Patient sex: M
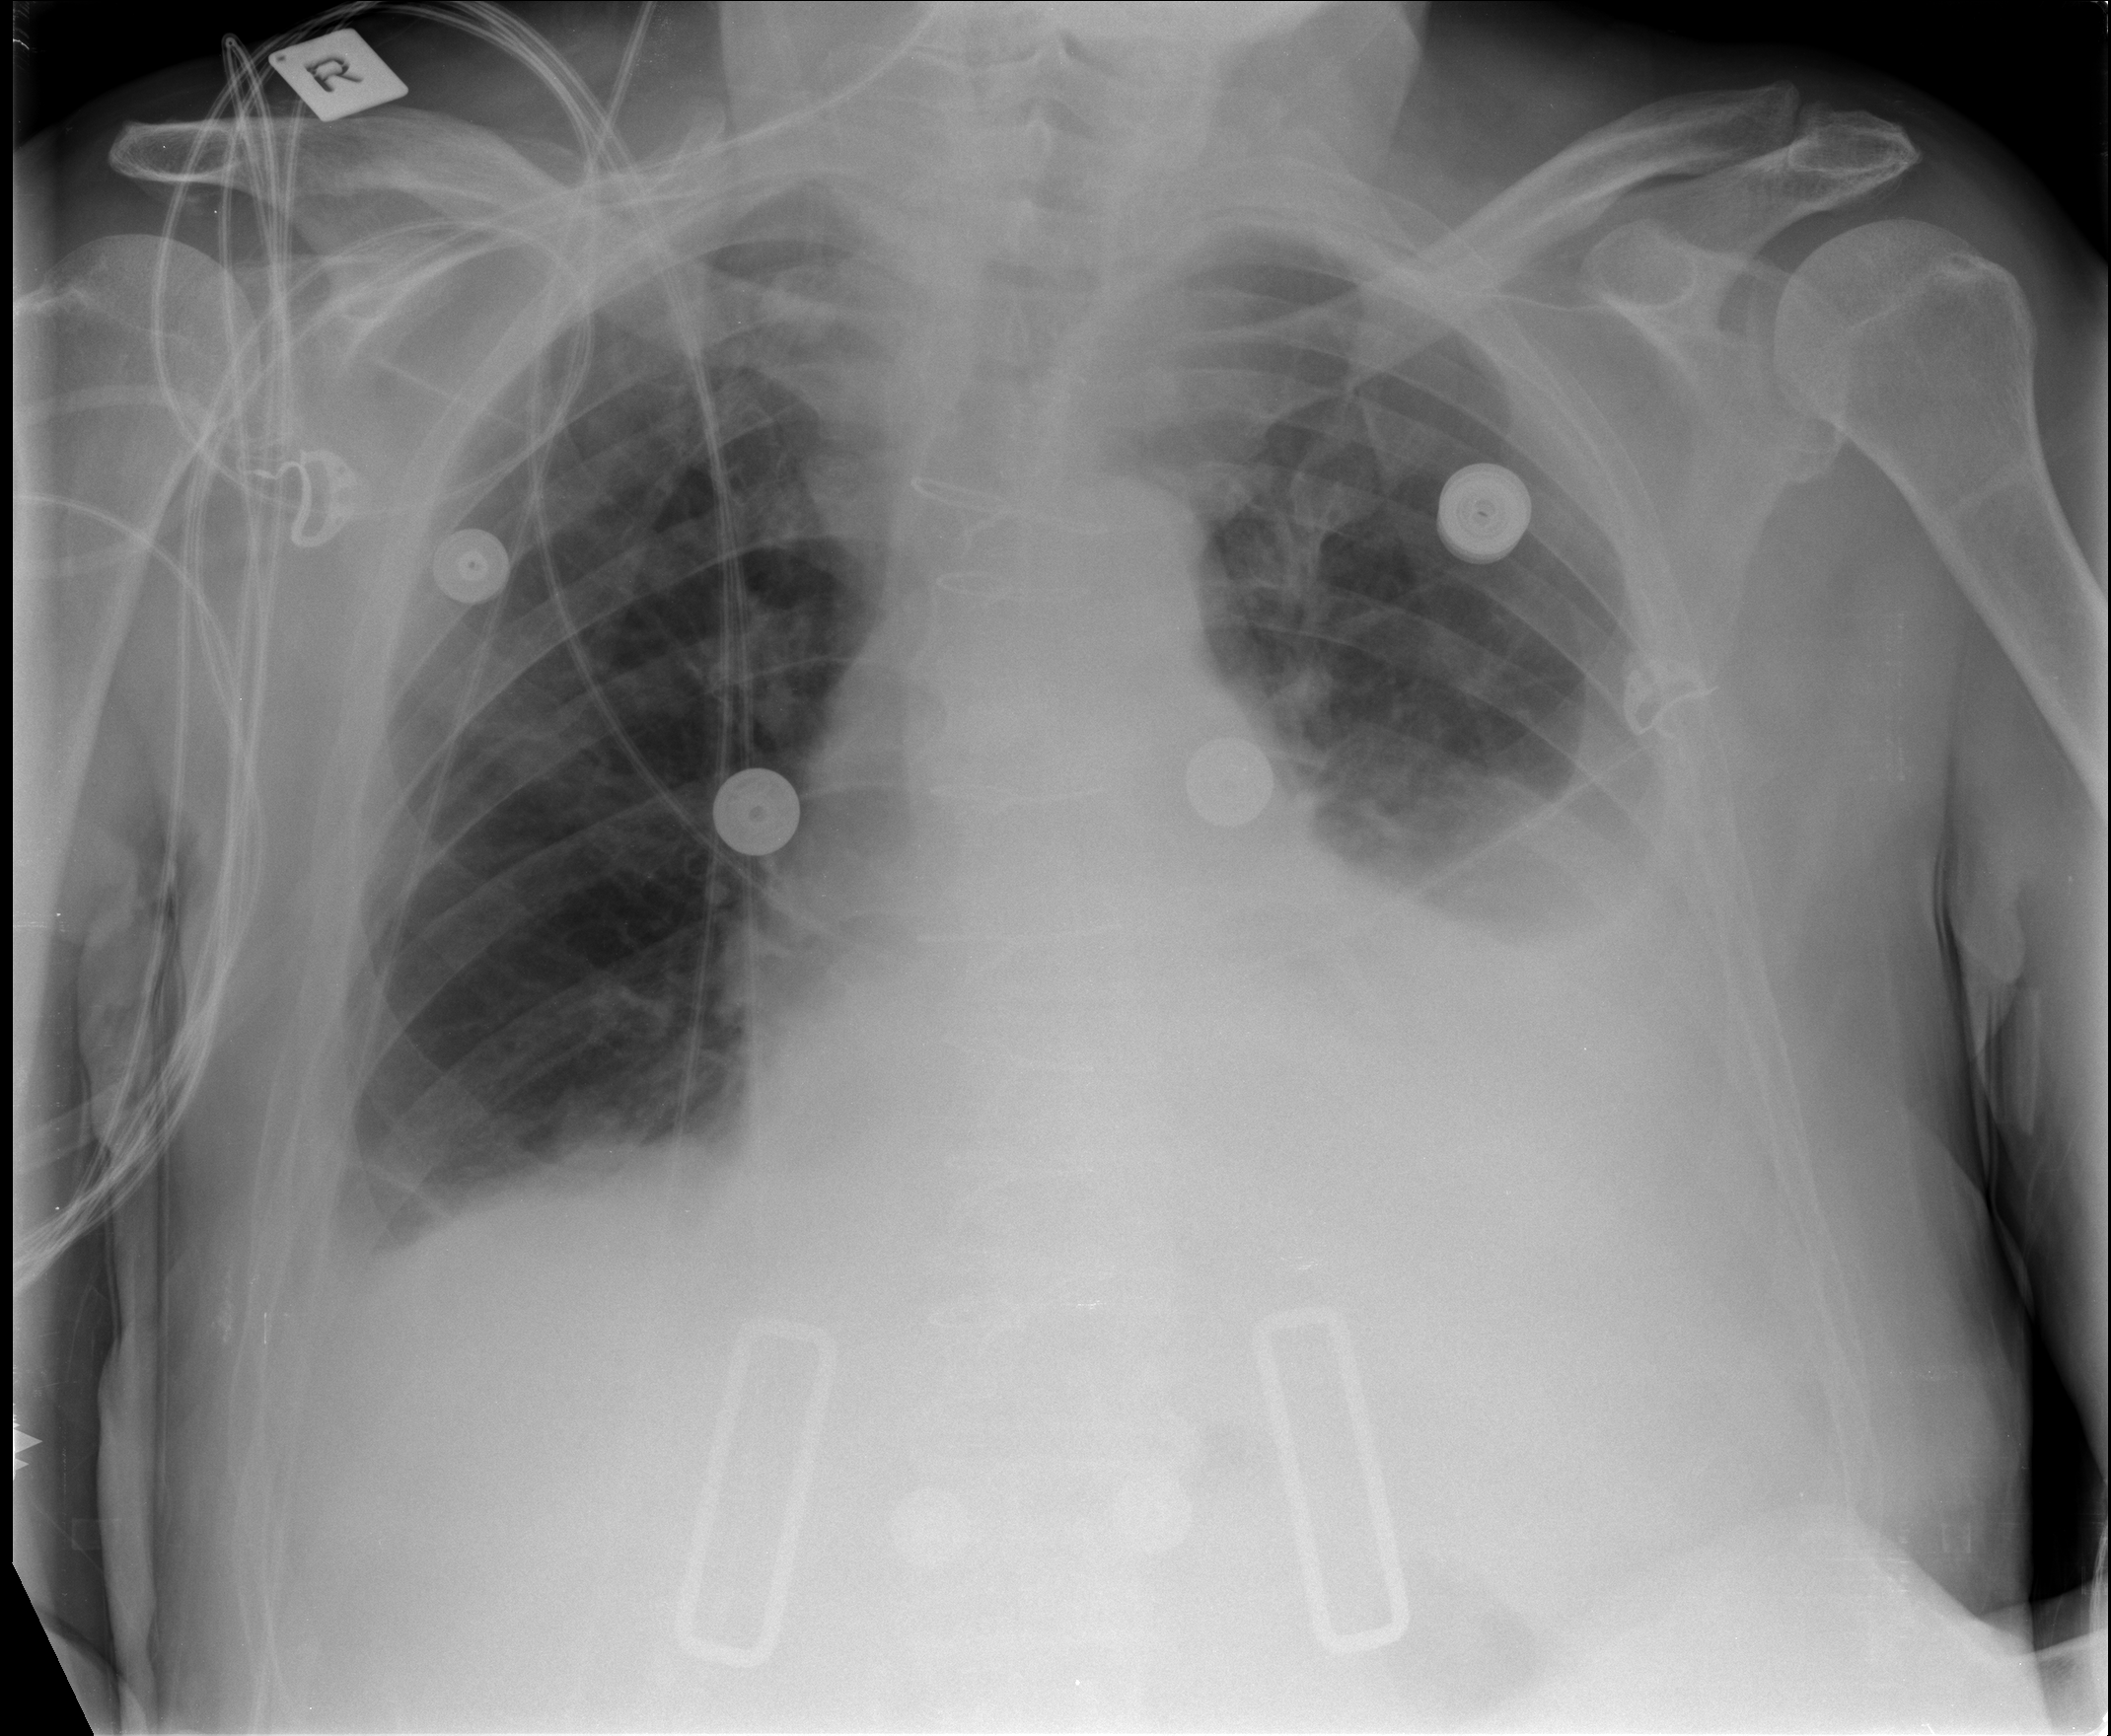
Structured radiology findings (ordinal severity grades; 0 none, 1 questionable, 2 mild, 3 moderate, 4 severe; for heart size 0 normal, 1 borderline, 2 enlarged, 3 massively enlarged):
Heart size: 2
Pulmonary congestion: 0
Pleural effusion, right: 2
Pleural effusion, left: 3
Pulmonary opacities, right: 0
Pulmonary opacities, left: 0
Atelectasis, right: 2
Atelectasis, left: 3